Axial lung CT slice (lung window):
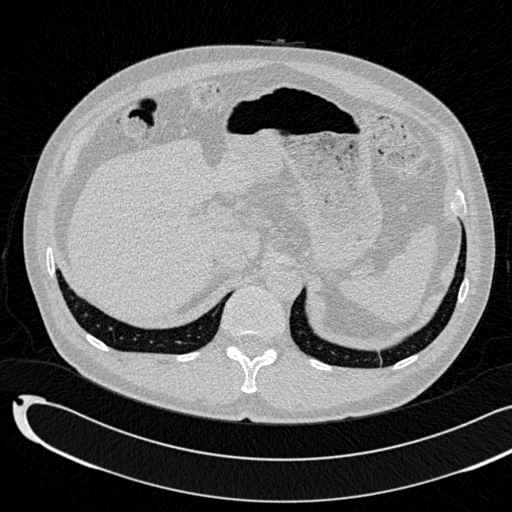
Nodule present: no